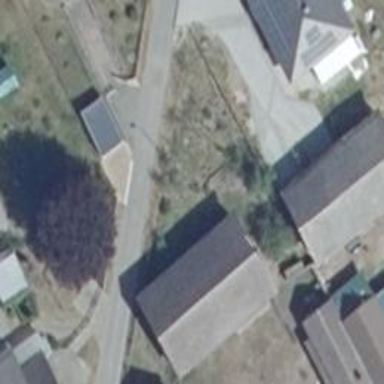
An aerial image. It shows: Building with gabled roof oriented along and colored grey.